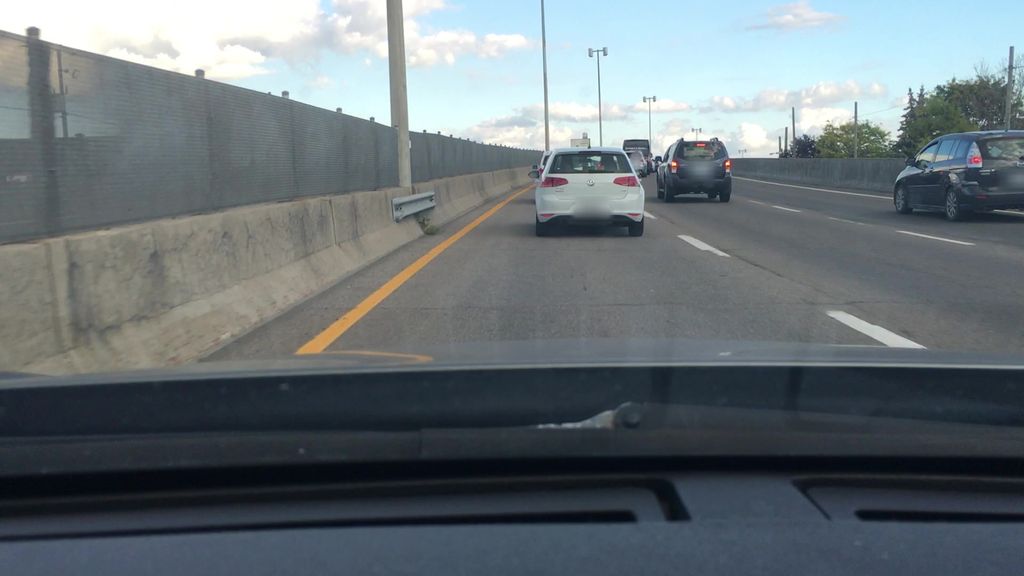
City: montreal